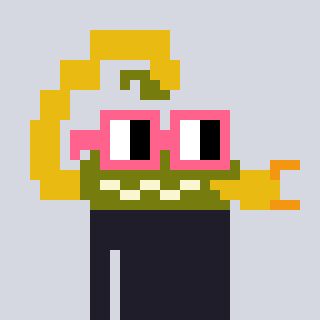
a pixel art character with square pink glasses, a scorpion-shaped head and a peachy-colored body on a cool background